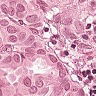
Metastatic tissue present: yes